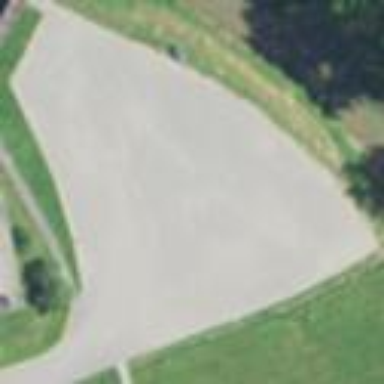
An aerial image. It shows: Parking area.